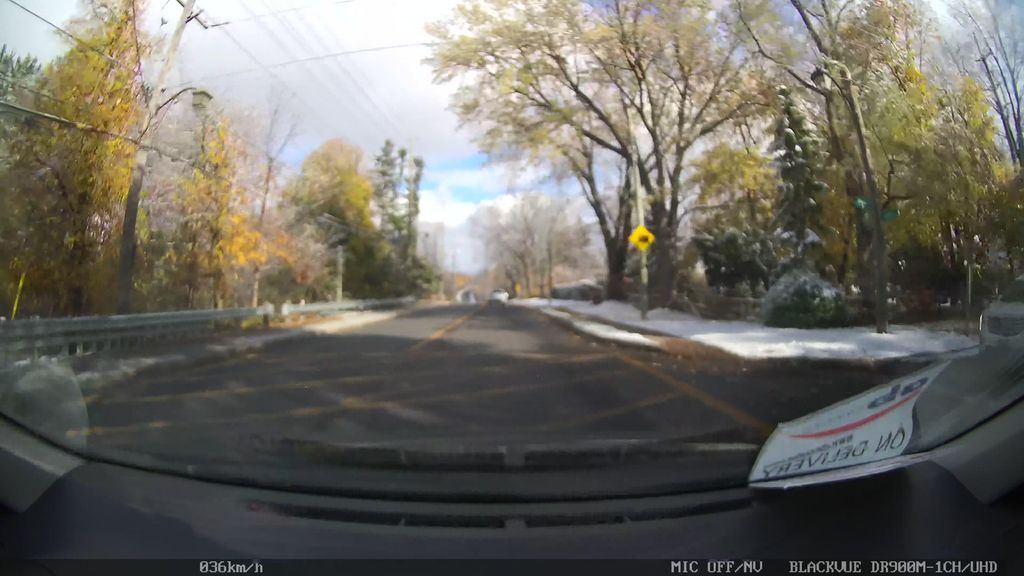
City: toronto